【题型】解答题　【知识点】平面几何　【难度】easy
某同学用所学过的圆与扇形的知识设计了一个问号，如图中阴影部分所示．已知图中大圆半径为 $4$，小圆半径为 $2$，求图中阴影部分的面积．（结果保留 $\pi$）

\vspace{1cm}

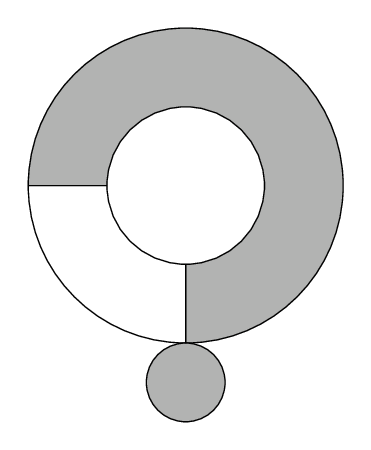
【解答】

\noindent \textbf{【答案】} $\boldsymbol{13\pi}$

\noindent \textbf{【详解】} 解：
\begin{align*}
S_{\text{阴影}} &= \dfrac{3}{4}\left(S_{\text{大圆}} - S_{\text{小圆}}\right) + S_{\text{小圆}} \\
&= \dfrac{3}{4}\left(\pi\times 4^2 - \pi\times 2^2\right) + \pi\times 2^2 \\
&= 13\pi
\end{align*}